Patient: sex M, age 72
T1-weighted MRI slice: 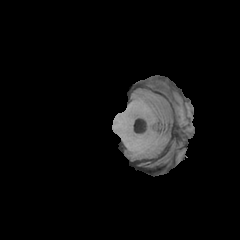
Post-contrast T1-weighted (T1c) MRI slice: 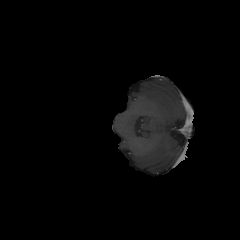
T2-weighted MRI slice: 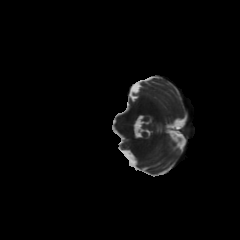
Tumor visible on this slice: no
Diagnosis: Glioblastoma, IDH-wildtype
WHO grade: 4